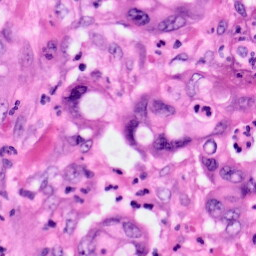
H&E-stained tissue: Pancreatic